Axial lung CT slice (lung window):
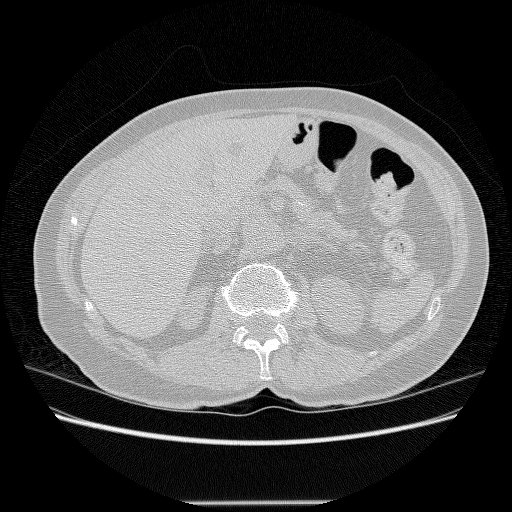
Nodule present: no